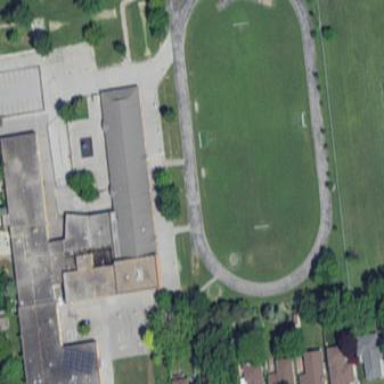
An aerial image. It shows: School.